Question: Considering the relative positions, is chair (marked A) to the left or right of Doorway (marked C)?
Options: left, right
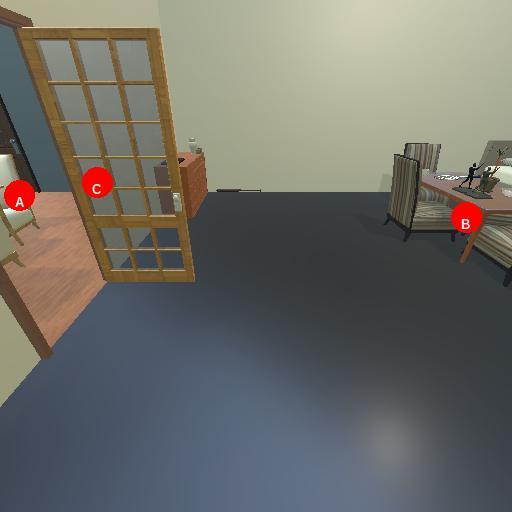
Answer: left